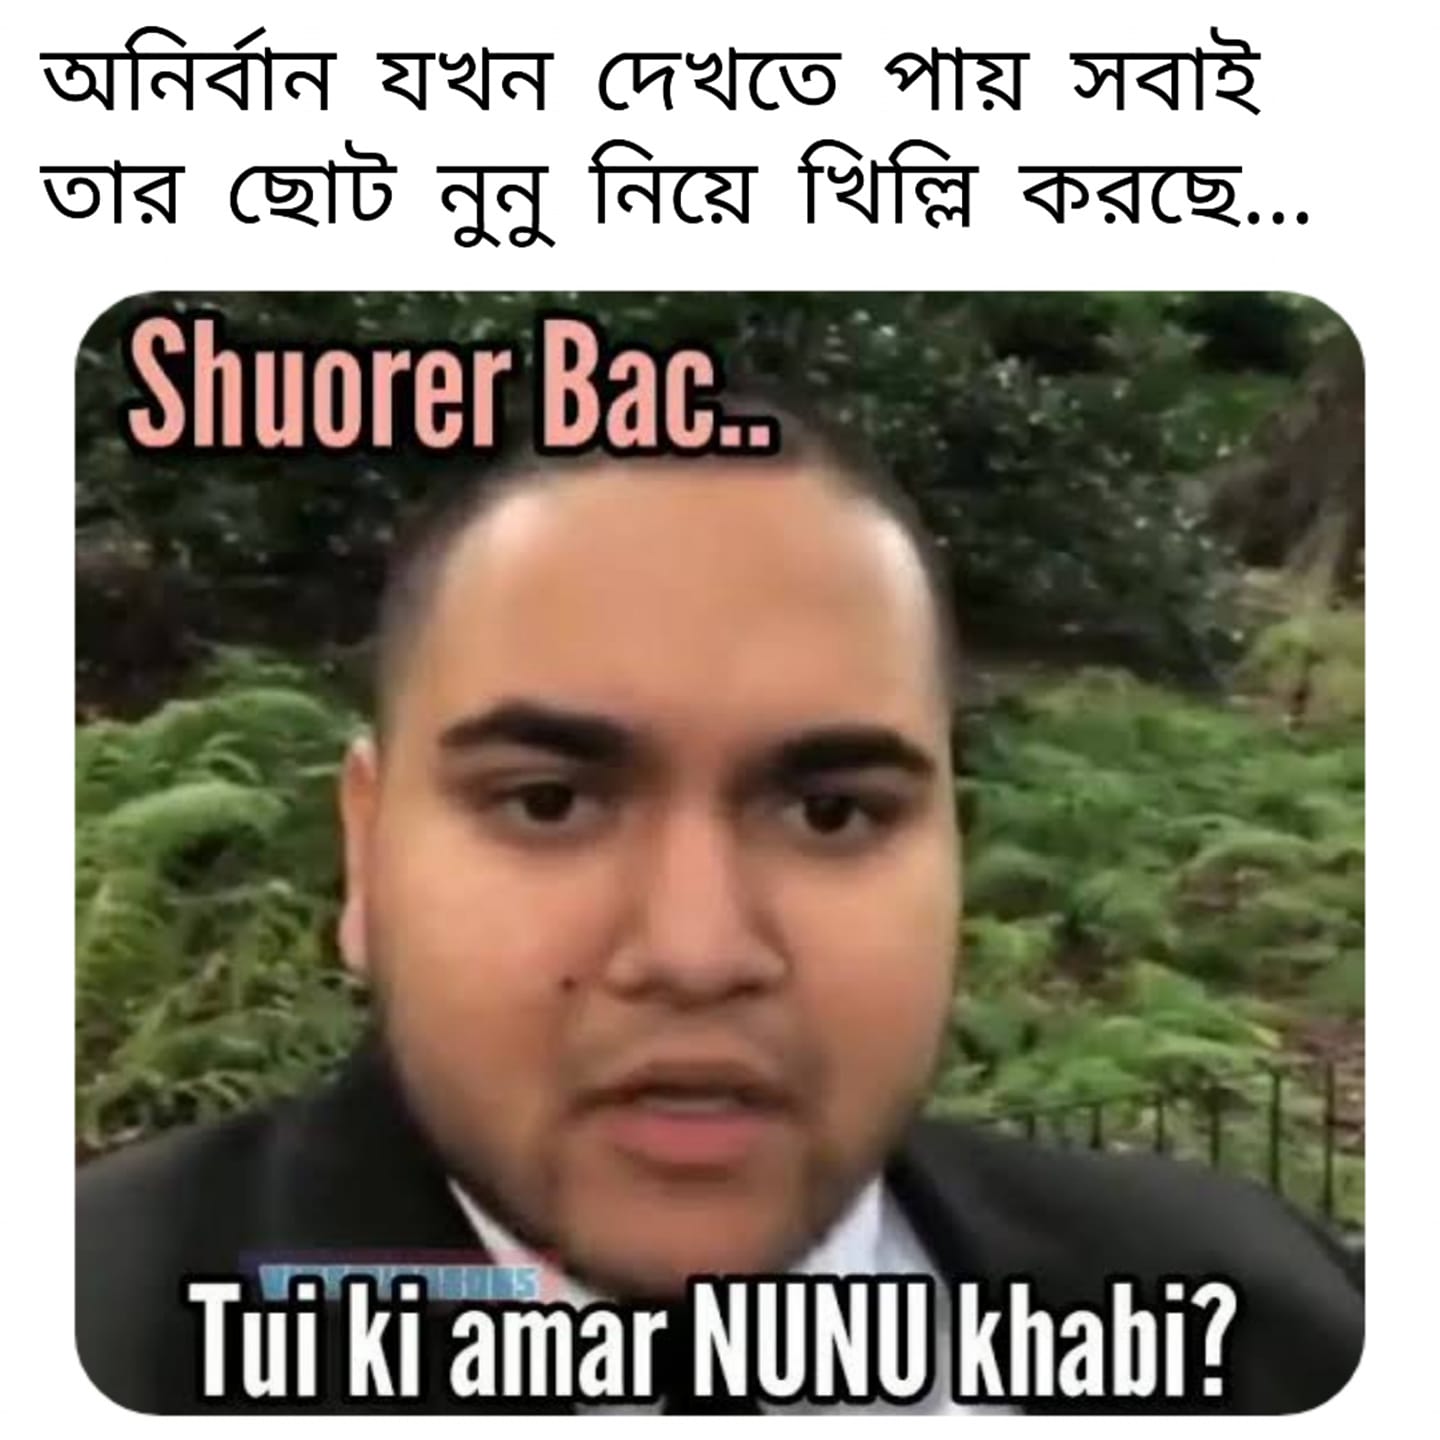
Caption: অনির্বান যখন দেখতে পায় সবাই তার ছোট নুনু নিয়ে খিল্লি করছে   Shuorer Bac..   Tui ki amar Nunu Khabi ?
Label: hate